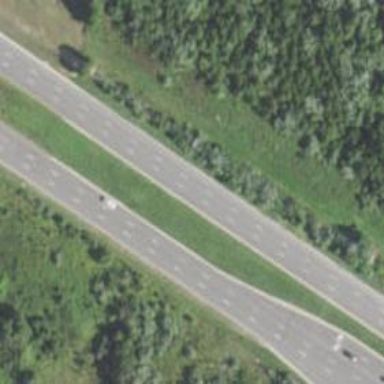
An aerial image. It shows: Expressway with asphalt surface categorized as trunk highway.